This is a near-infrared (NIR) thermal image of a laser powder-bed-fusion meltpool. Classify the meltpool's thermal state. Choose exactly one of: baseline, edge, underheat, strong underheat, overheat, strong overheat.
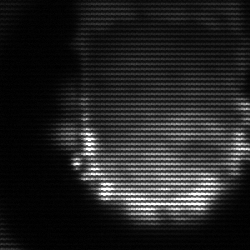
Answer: baseline